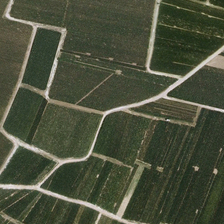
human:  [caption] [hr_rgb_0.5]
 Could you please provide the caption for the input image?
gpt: some white roads were built near the farm .

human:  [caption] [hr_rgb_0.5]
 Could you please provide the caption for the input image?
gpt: these small pieces of land are green farmland .

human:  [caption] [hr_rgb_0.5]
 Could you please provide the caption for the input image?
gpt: these small pieces of land are green farmland .

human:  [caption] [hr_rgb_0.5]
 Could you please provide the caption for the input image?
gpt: some white roads were built near the farm .

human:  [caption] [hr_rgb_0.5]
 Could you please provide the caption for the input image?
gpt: these small pieces of land are green farmland .